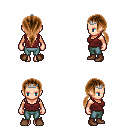
a pixel art fantasy rpg character, female body template, human, light skin, maroon pirate shirt, teal pants, brown ponytail hairstyle, silver tiara, brown shoes, four views (front, back, left, right), 2x2 character sprite sheet, small pixel art, hard edges, no anti-aliasing